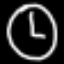
Label: clock